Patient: sex F, age 72
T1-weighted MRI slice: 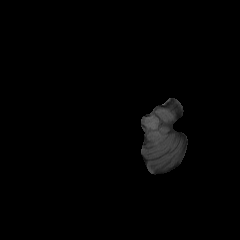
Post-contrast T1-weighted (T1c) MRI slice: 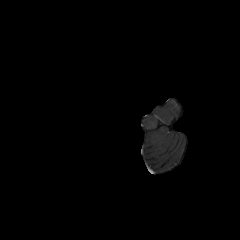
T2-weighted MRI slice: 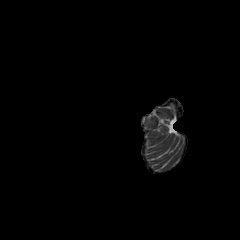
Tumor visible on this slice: no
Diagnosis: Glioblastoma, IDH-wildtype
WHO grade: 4